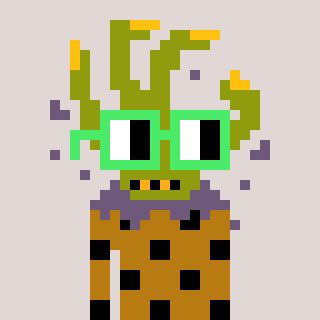
a pixel art character with square light green glasses, a zombie-hand-shaped head and a gold-colored body on a warm background